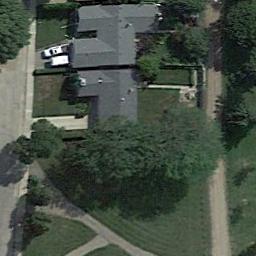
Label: sparse_residential